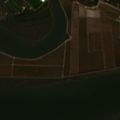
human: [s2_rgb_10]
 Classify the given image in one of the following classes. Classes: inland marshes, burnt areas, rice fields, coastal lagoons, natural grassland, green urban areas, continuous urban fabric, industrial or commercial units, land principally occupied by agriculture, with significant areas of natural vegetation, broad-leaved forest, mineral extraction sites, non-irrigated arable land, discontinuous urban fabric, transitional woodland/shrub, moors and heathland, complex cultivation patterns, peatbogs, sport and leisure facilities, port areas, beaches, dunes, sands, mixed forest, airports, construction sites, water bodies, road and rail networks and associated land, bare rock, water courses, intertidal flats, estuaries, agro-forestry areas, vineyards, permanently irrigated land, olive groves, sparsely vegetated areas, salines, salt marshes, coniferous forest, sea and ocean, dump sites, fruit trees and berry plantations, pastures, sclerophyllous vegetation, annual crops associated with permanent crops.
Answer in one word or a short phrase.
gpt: rice fields, mixed forest, salines, water courses